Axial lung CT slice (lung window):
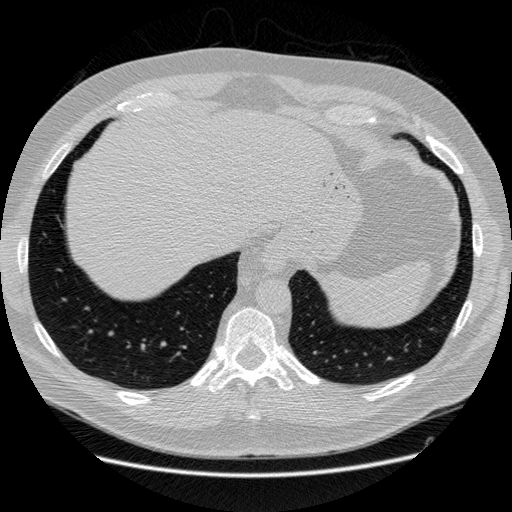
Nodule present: no